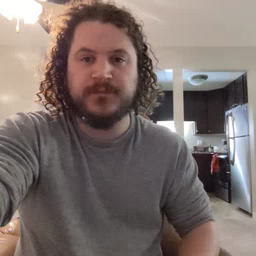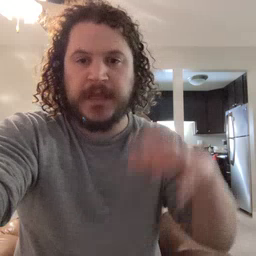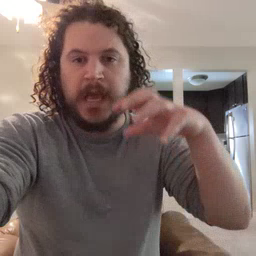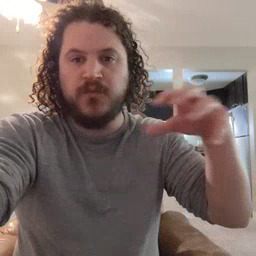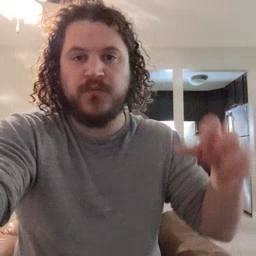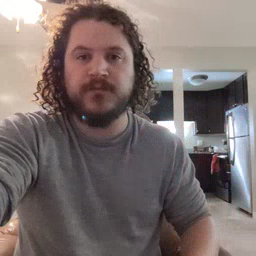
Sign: cloud